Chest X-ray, PA view. Patient: 69 years old, sex F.
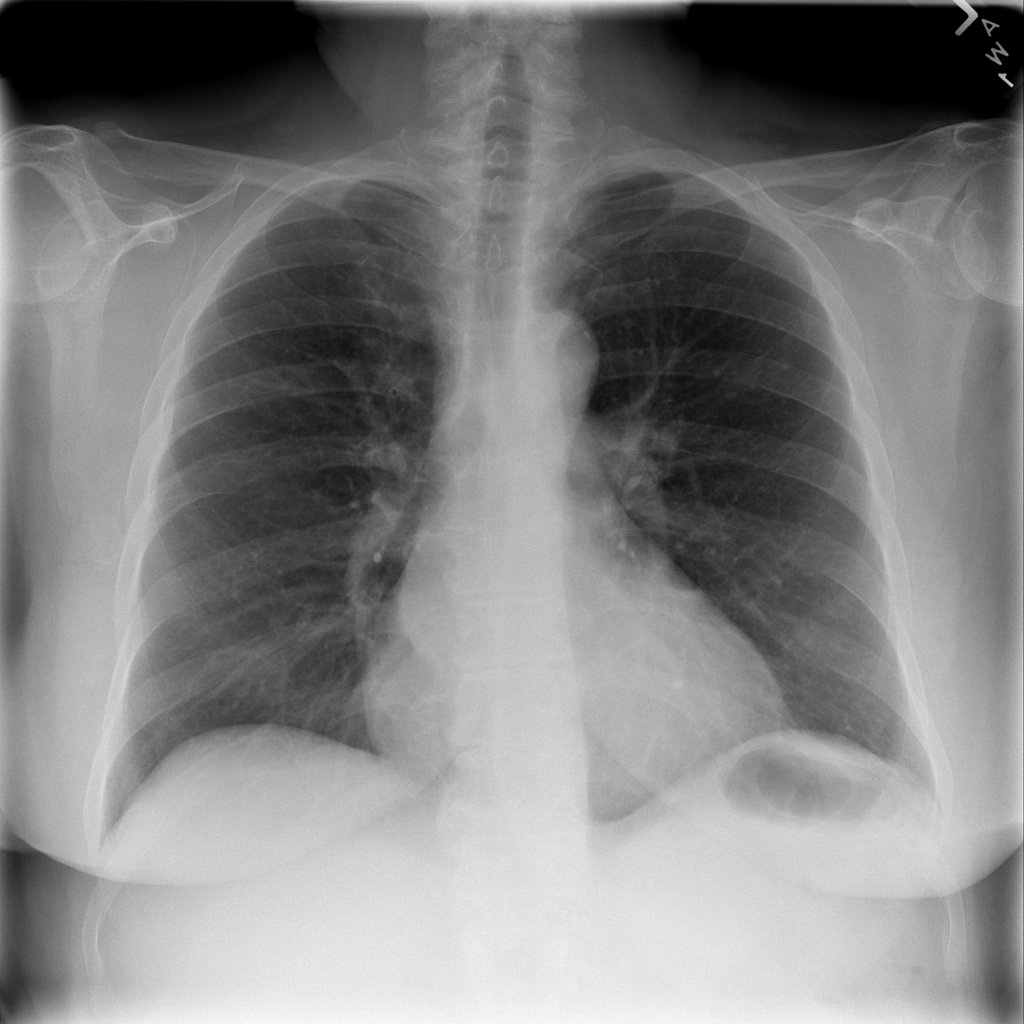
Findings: No Finding